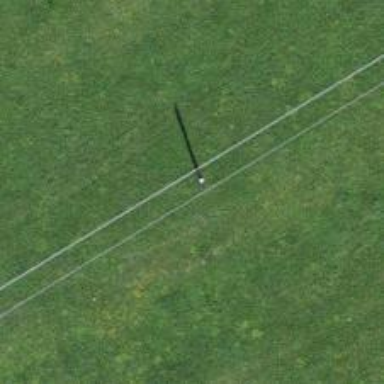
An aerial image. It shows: Power pole.